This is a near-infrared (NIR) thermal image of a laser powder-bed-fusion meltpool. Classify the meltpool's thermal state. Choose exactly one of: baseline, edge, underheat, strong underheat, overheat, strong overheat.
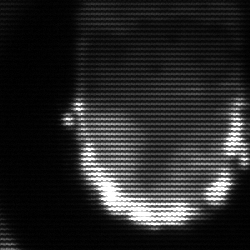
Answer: baseline